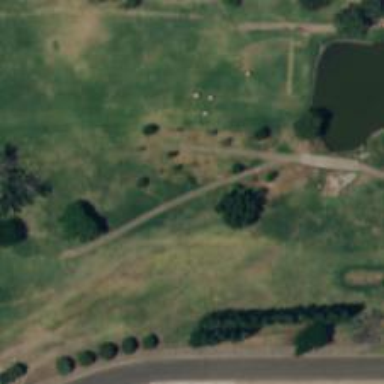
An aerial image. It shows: High-quality path for golf carts on grade 1 tracktype.